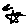
Label: star